Field crop: maize
Growth stage: 2
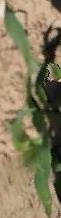
Species: maize